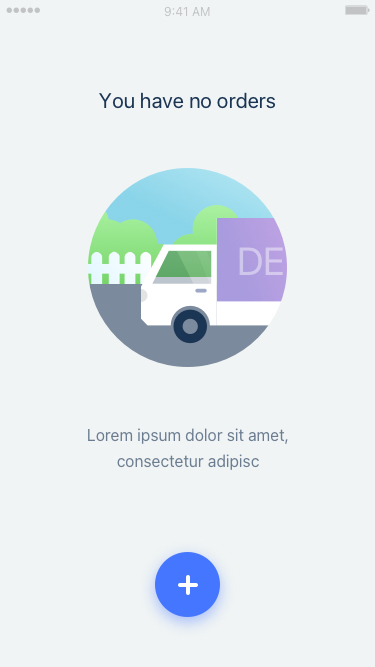
Text in this UI design:
Lorem ipsum dolor sit amet, consectetur adipisc
You have no orders
DELIVERY